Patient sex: M
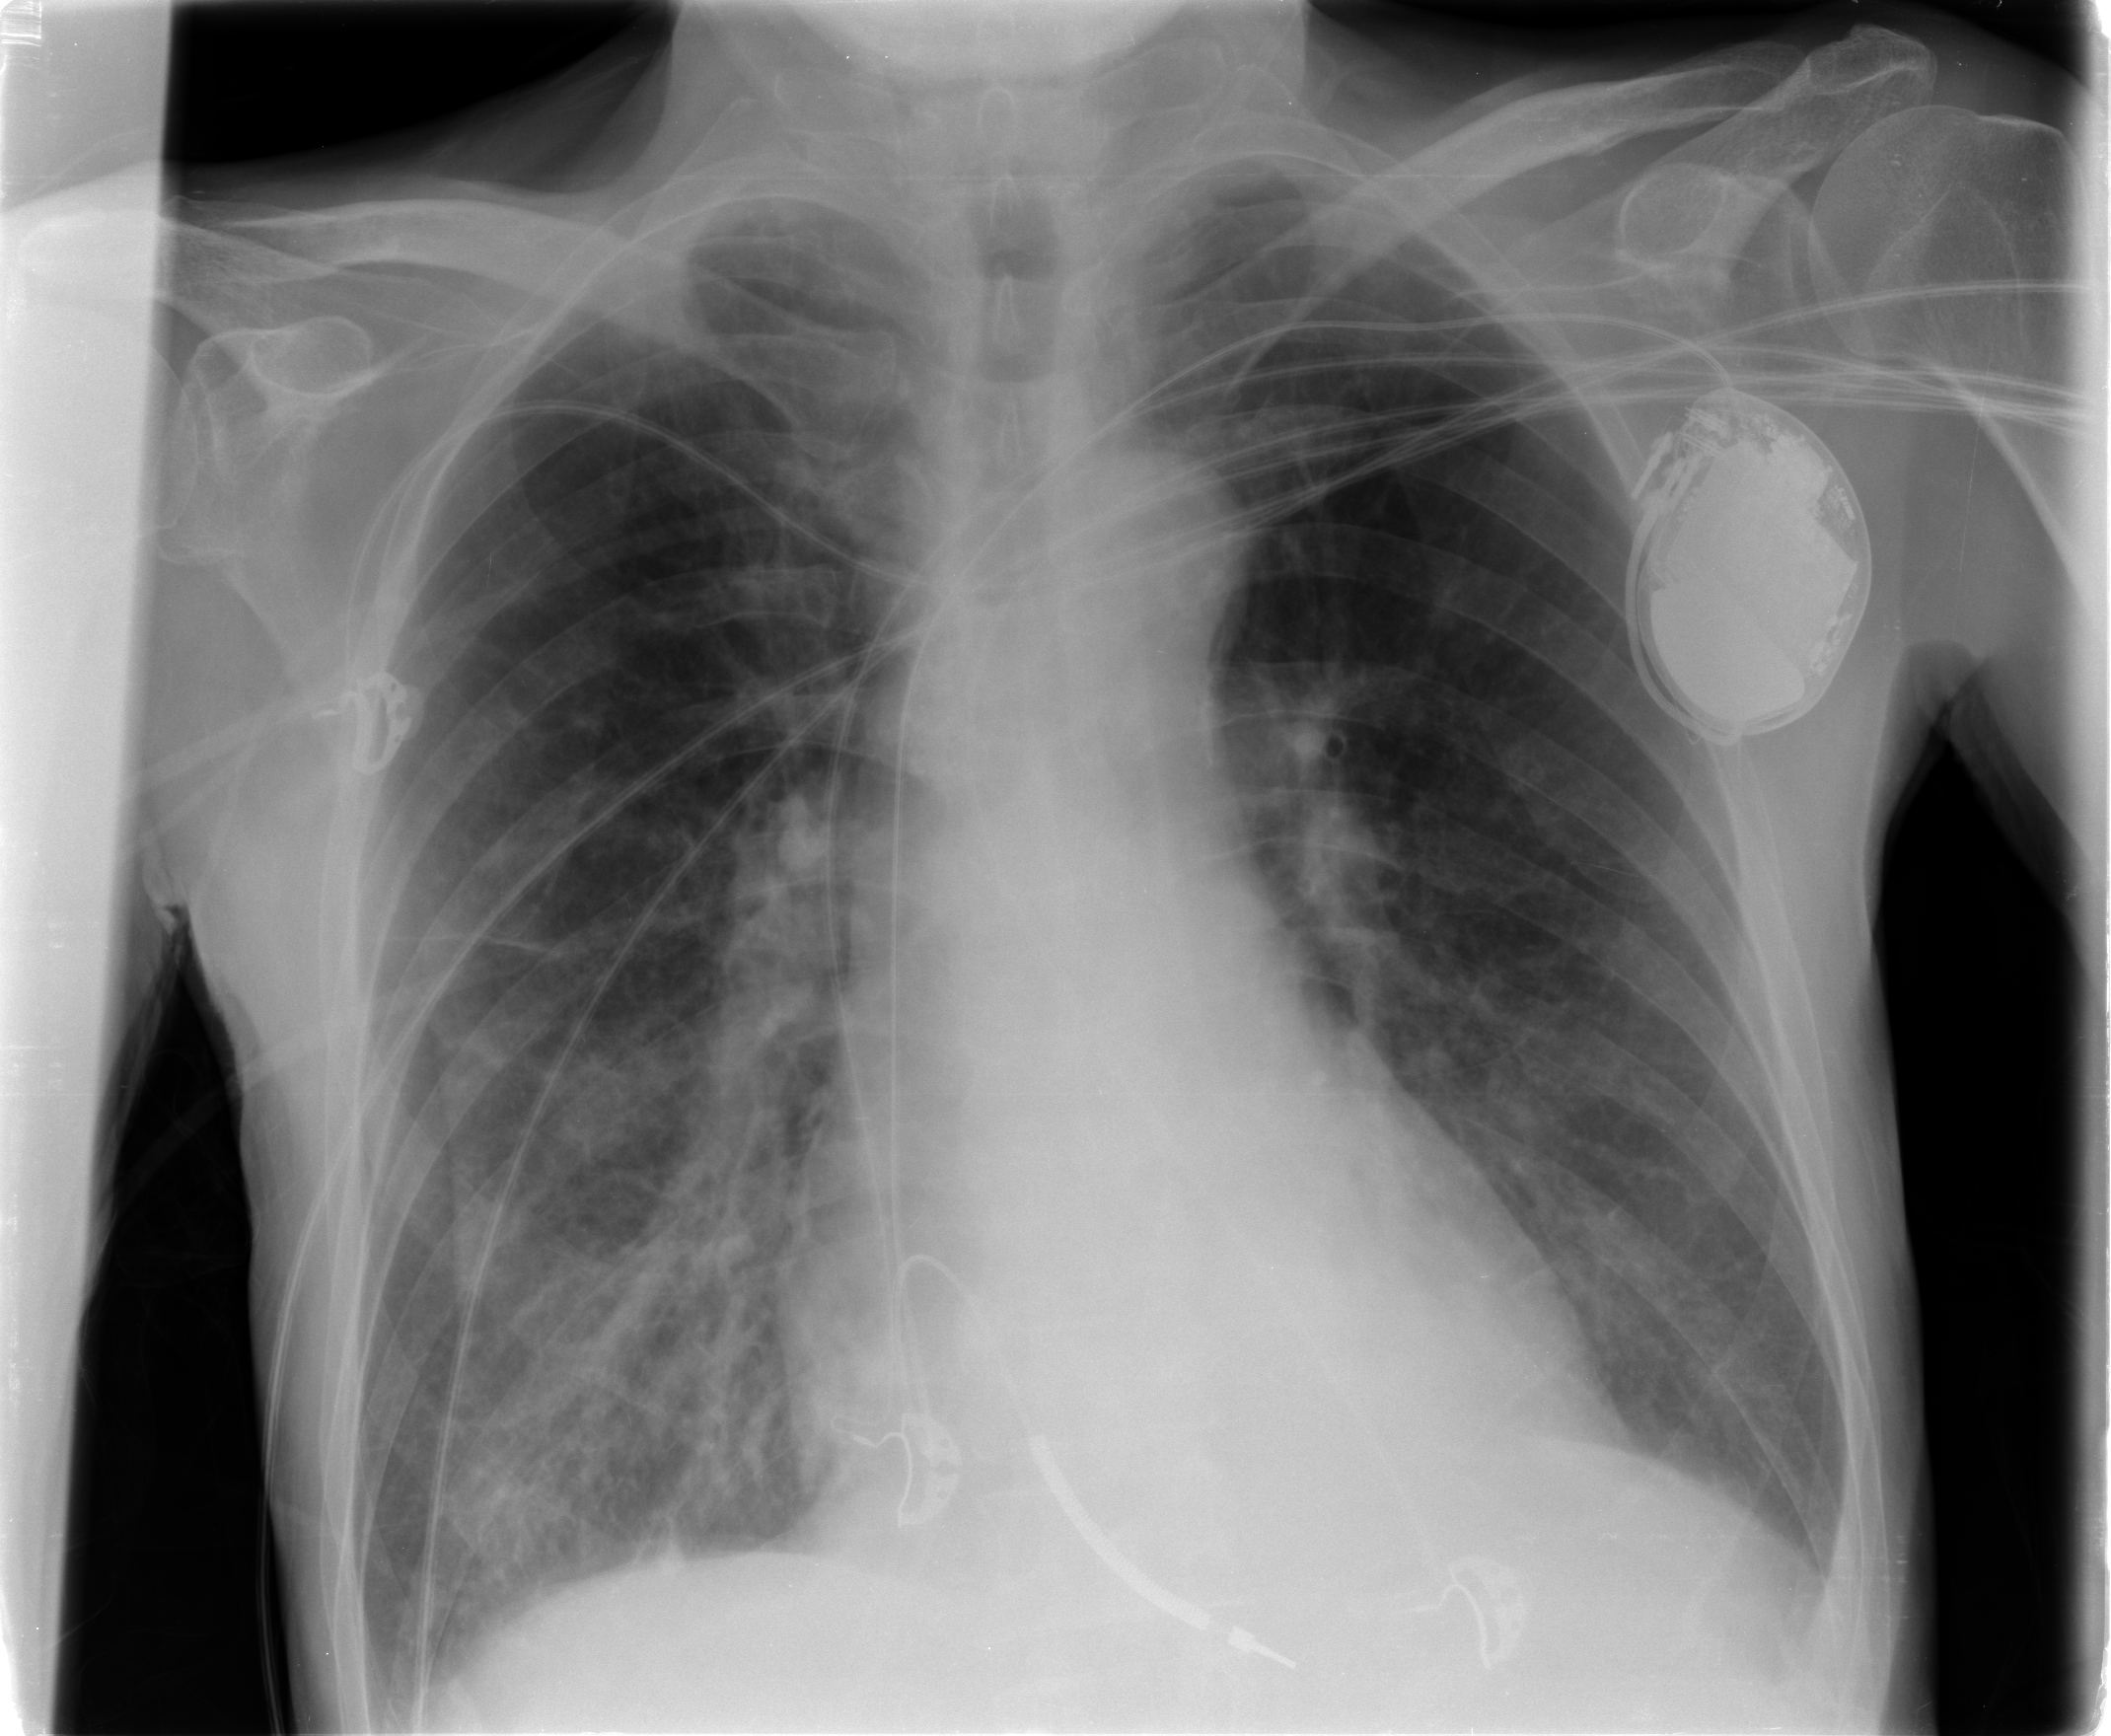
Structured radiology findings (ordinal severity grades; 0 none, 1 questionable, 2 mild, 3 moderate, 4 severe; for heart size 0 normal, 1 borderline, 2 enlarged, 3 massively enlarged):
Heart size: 0
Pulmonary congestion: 2
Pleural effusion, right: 0
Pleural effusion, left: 0
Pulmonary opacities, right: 1
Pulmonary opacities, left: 0
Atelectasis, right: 2
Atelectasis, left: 0